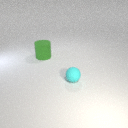
small cyan rubber sphere to the right of large green rubber cylinder